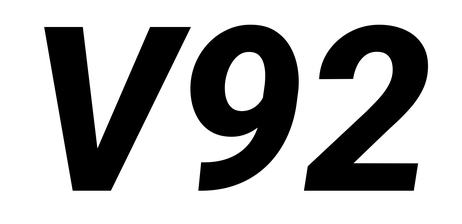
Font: Roboto-Italic_ExtraBold_Italic